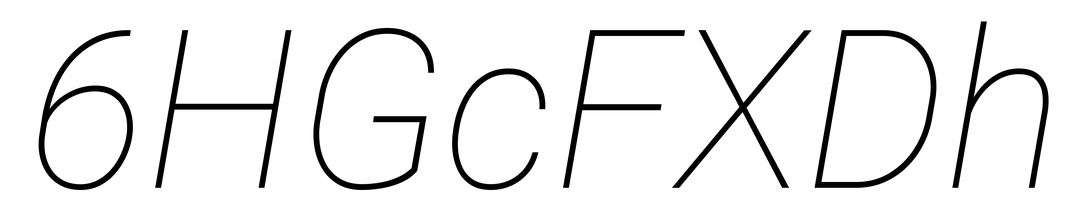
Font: Roboto-Italic_Thin_Italic